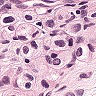
Metastatic tissue present: yes